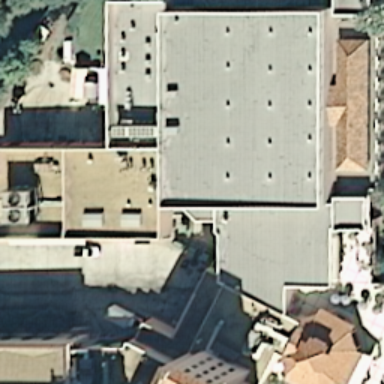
There are some buildings with orange roofs .